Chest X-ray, AP view. Patient: 65 years old, sex M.
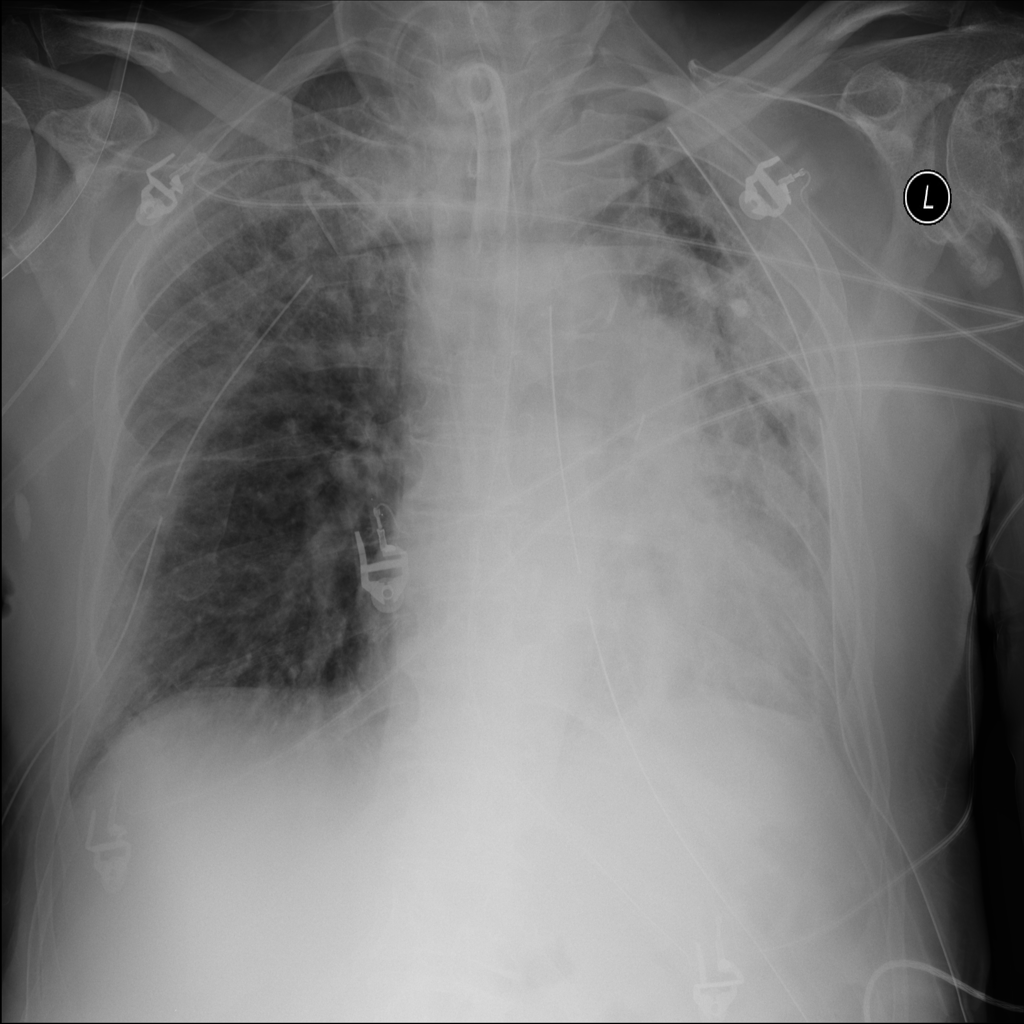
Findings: Infiltration